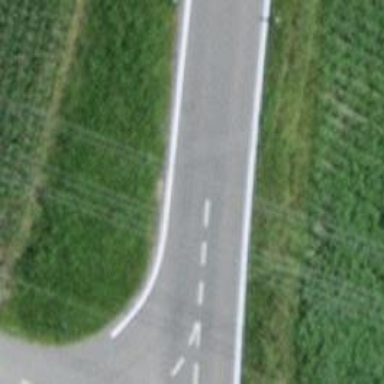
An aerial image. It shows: Unclassified road with asphalt surface.